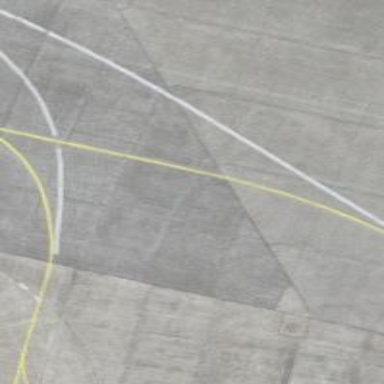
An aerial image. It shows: Image of taxiway at airport.